Question: I have a view model which is working fine for the first time. Here is the model i have.
'''
function MessageTViewModel() {
var self = this
self.SelectedUser = ko.observable()
self.ProfileId = ko.observable()
self.ExistingCommunication = ko.observableArray([])
self.NewCommunication = ko.observableArray([])
self.DeclinedCommunication = ko.observableArray([])
self.Messages = ko.observableArray([])
self.LoadData = function(){
self.InitializeData()
}
self.InitializeData = function(){
var url = 'Messaging/Index'
var type = 'GET'
ajax(url , null , self.OnInitializeDataComplete, type )
}
self.OnInitializeDataComplete = function(data){
var existingCommunication = getCommunication(conversation,'Existing')
self.ExistingCommunication(existingCommunication)
self.SetSelectedUser(existingCommunication[0])
}
self.SetSelectedUser = function(data){
self.SelectedUser(data.ProfileId)
self.InitializeUserData()
}
self.InitializeUserData = function(){
var data = {ids : self.SelectedUser()}
var url = 'Search/GetProfile'
var type = 'GET'
ajax(url , data , self.OnInitializeUserDataComplete, type )
}
self.OnInitializeUserDataComplete = function(data){
self.GetConversation()
}
self.GetConversation = function(){
var data = {/// blah blah ///}
var url = 'MessagingApi/Conversation'
var type = 'GET'
ajax(url , data , self.OnGetConversationComplete, type )
}
self.OnGetConversationComplete = function(data){
var messages = ko.mapping.fromJS(data.Messages)
self.Messages(messages())
self.AddClass()
}
self.AddClass = function(){
ko.utils.arrayForEach(self.Messages(),function(item){
item.LikedClass = ko.computed(function(){
var status = item.TargetUserAction()
return (status=='Liked') ? 'mlike_a' : 'mlike'
})
item.DislikedClass = ko.computed(function(){
var status = item.TargetUserAction()
return (status=='Disliked') ? 'mdlike_a' : 'mdlike'
})
item.FlagClass = ko.computed(function(){
var status = item.TargetUserAction()
return (status=='Flagged') ? 'flag_a' : 'flag'
})
})
}
self.ChangeUserChat = function(data){
self.SetSelectedUser(data)
}
self.LoadData()
}
$('document').ready(function () {
ko.applyBindings(new MessageTViewModel())
})
'''
I have removed the extra code from this.
And here is the view genertaed.
'''
<article class="prfl_box">
<a data-bind="event:{click:$root.ChangeUserChat.bind($data)}">
<img class="right_navm" alt="">
</a>
<h3 data-bind="text:WithUsername">talha.akber23</h3>
</article>
<article class="prfl_box">
<a data-bind="event:{click:$root.ChangeUserChat.bind($data)}">
<img class="right_navm" alt="">
</a>
<h3 data-bind="text:WithUsername">raheelshan123</h3>
</article>
'''
As you can see on anchor click i am calling ChangeUserChat. So that the to change the user information i am displaying in other section. Here is the sequence of call.
On Load Data
'''
self.SetSelectedUser(existingCommunication[0])
self.InitializeUserData()
self.GetConversation()
self.AddClass()
'''
And On call to ChangeUserChat
'''
self.ChangeUserChat = function(data){
self.SetSelectedUser(data)
}
self.InitializeUserData()
self.GetConversation()
self.AddClass()
'''
Now it is calling AddClass method which works fine on Load but always give error on ChangeUserChat. It always says 'LikedClass is not defined' . I assume it is not calling AddClass method or somehow avoiding it. How can i resolve this problem. I have checked adding console.log after AddClass and console is displaying the result.
EDITS:
I have two sections in my page. like this

Now. By default the first item is assigned to 'self.SetSelectedUser(existingCommunication[0])' which then fills all right side of my page with all the infor needed and adding 3 more properties in each message. See 'self.Messages()'. Next here is my binding
'''
<ul>
<li id="chat-time-ago"></li>
<li>
<img src="../images/spacer.gif" data-bind="attr:{class:LikedClass()}">
</li>
<li>
<img src="../images/spacer.gif" data-bind="attr:{class:DislikedClass()}">
</li>
<li>
<img src="../images/spacer.gif" data-bind="attr:{class:FlagClass()}">
</li>
</ul>
'''
It works fine for the first time but when i click on item 2 and call 'self.ChangeUserChat' it says 'Likes Class is not defined'.
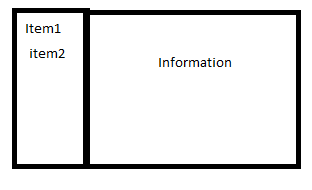
Answer: Your problem is that you add your computed properties after you have assigned the items in your 'Messages' array. So KO starts to render the UI which references your 'LikedClass' but it is not able to find it.
One solution is to move the 'AddClass' logic before setting the 'Messages'
'''
self.OnGetConversationComplete = function(data){
var messages = ko.mapping.fromJS(data.Messages)
self.AddClass(messages())
self.Messages(messages())
}
'''
Of course to make this work you need to change your 'AddClass' method to don't directly work with 'self.Messages()':
'''
self.AddClass = function(messages){
ko.utils.arrayForEach(messages, function(item){
//... add your computeds
})
}
'''